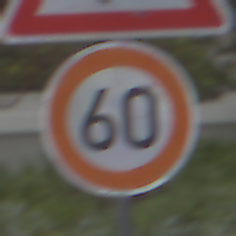
Verkehrszeichen: Geschwindigkeit60
Zusatzzeichen oben: AmphibienwanderungLinks
Umgebung: Outdoor, Urban
Tageszeit: Midday
Wetter: Overcast
Licht: Natural
Jahreszeit: NotSpecified
Kontrast: LowContrast